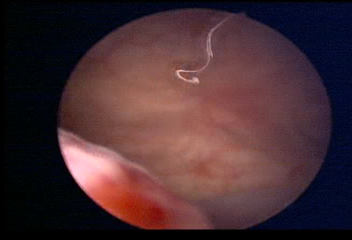
Modality: WLC
Class: Normal mucosa
Bladder cancer association: No